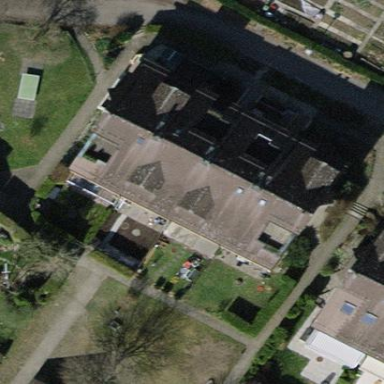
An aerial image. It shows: Terrace building.